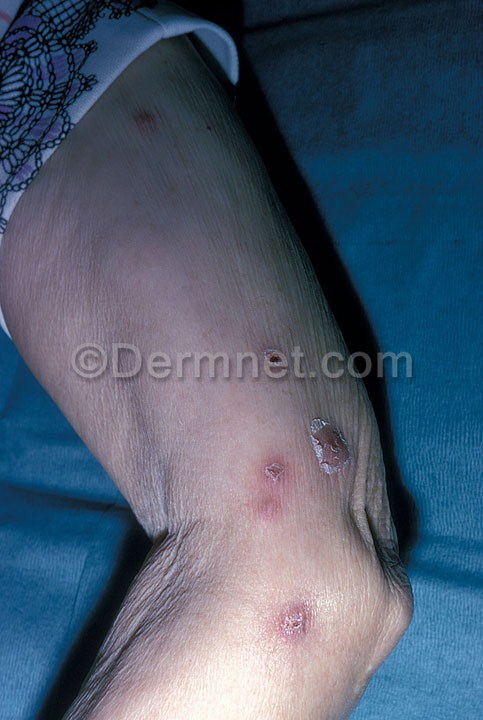
Disease: Cellulitis Impetigo and other Bacterial Infections